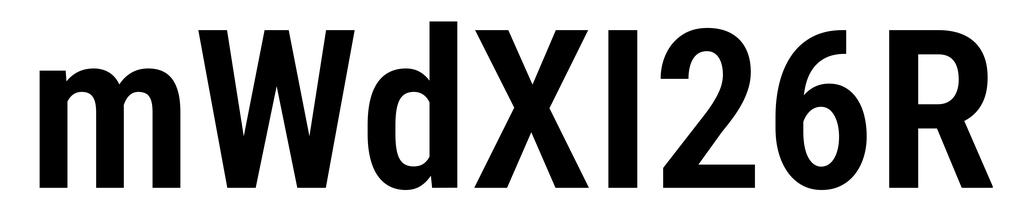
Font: Roboto_Condensed_SemiBold